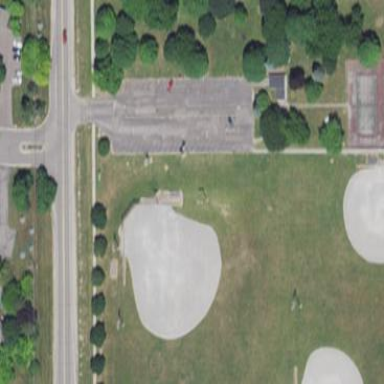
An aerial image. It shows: Baseball pitch for leisure land.